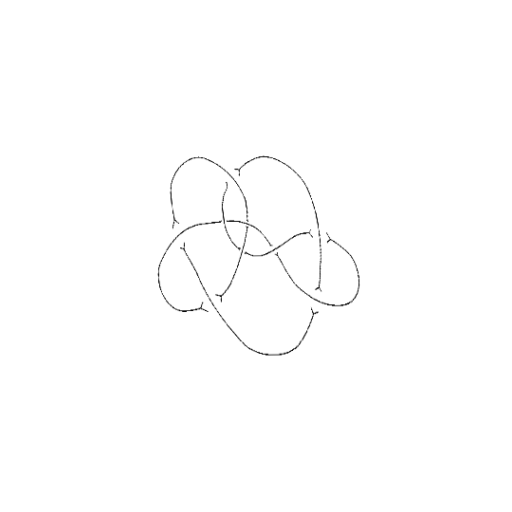
Crossing number: 9